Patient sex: M
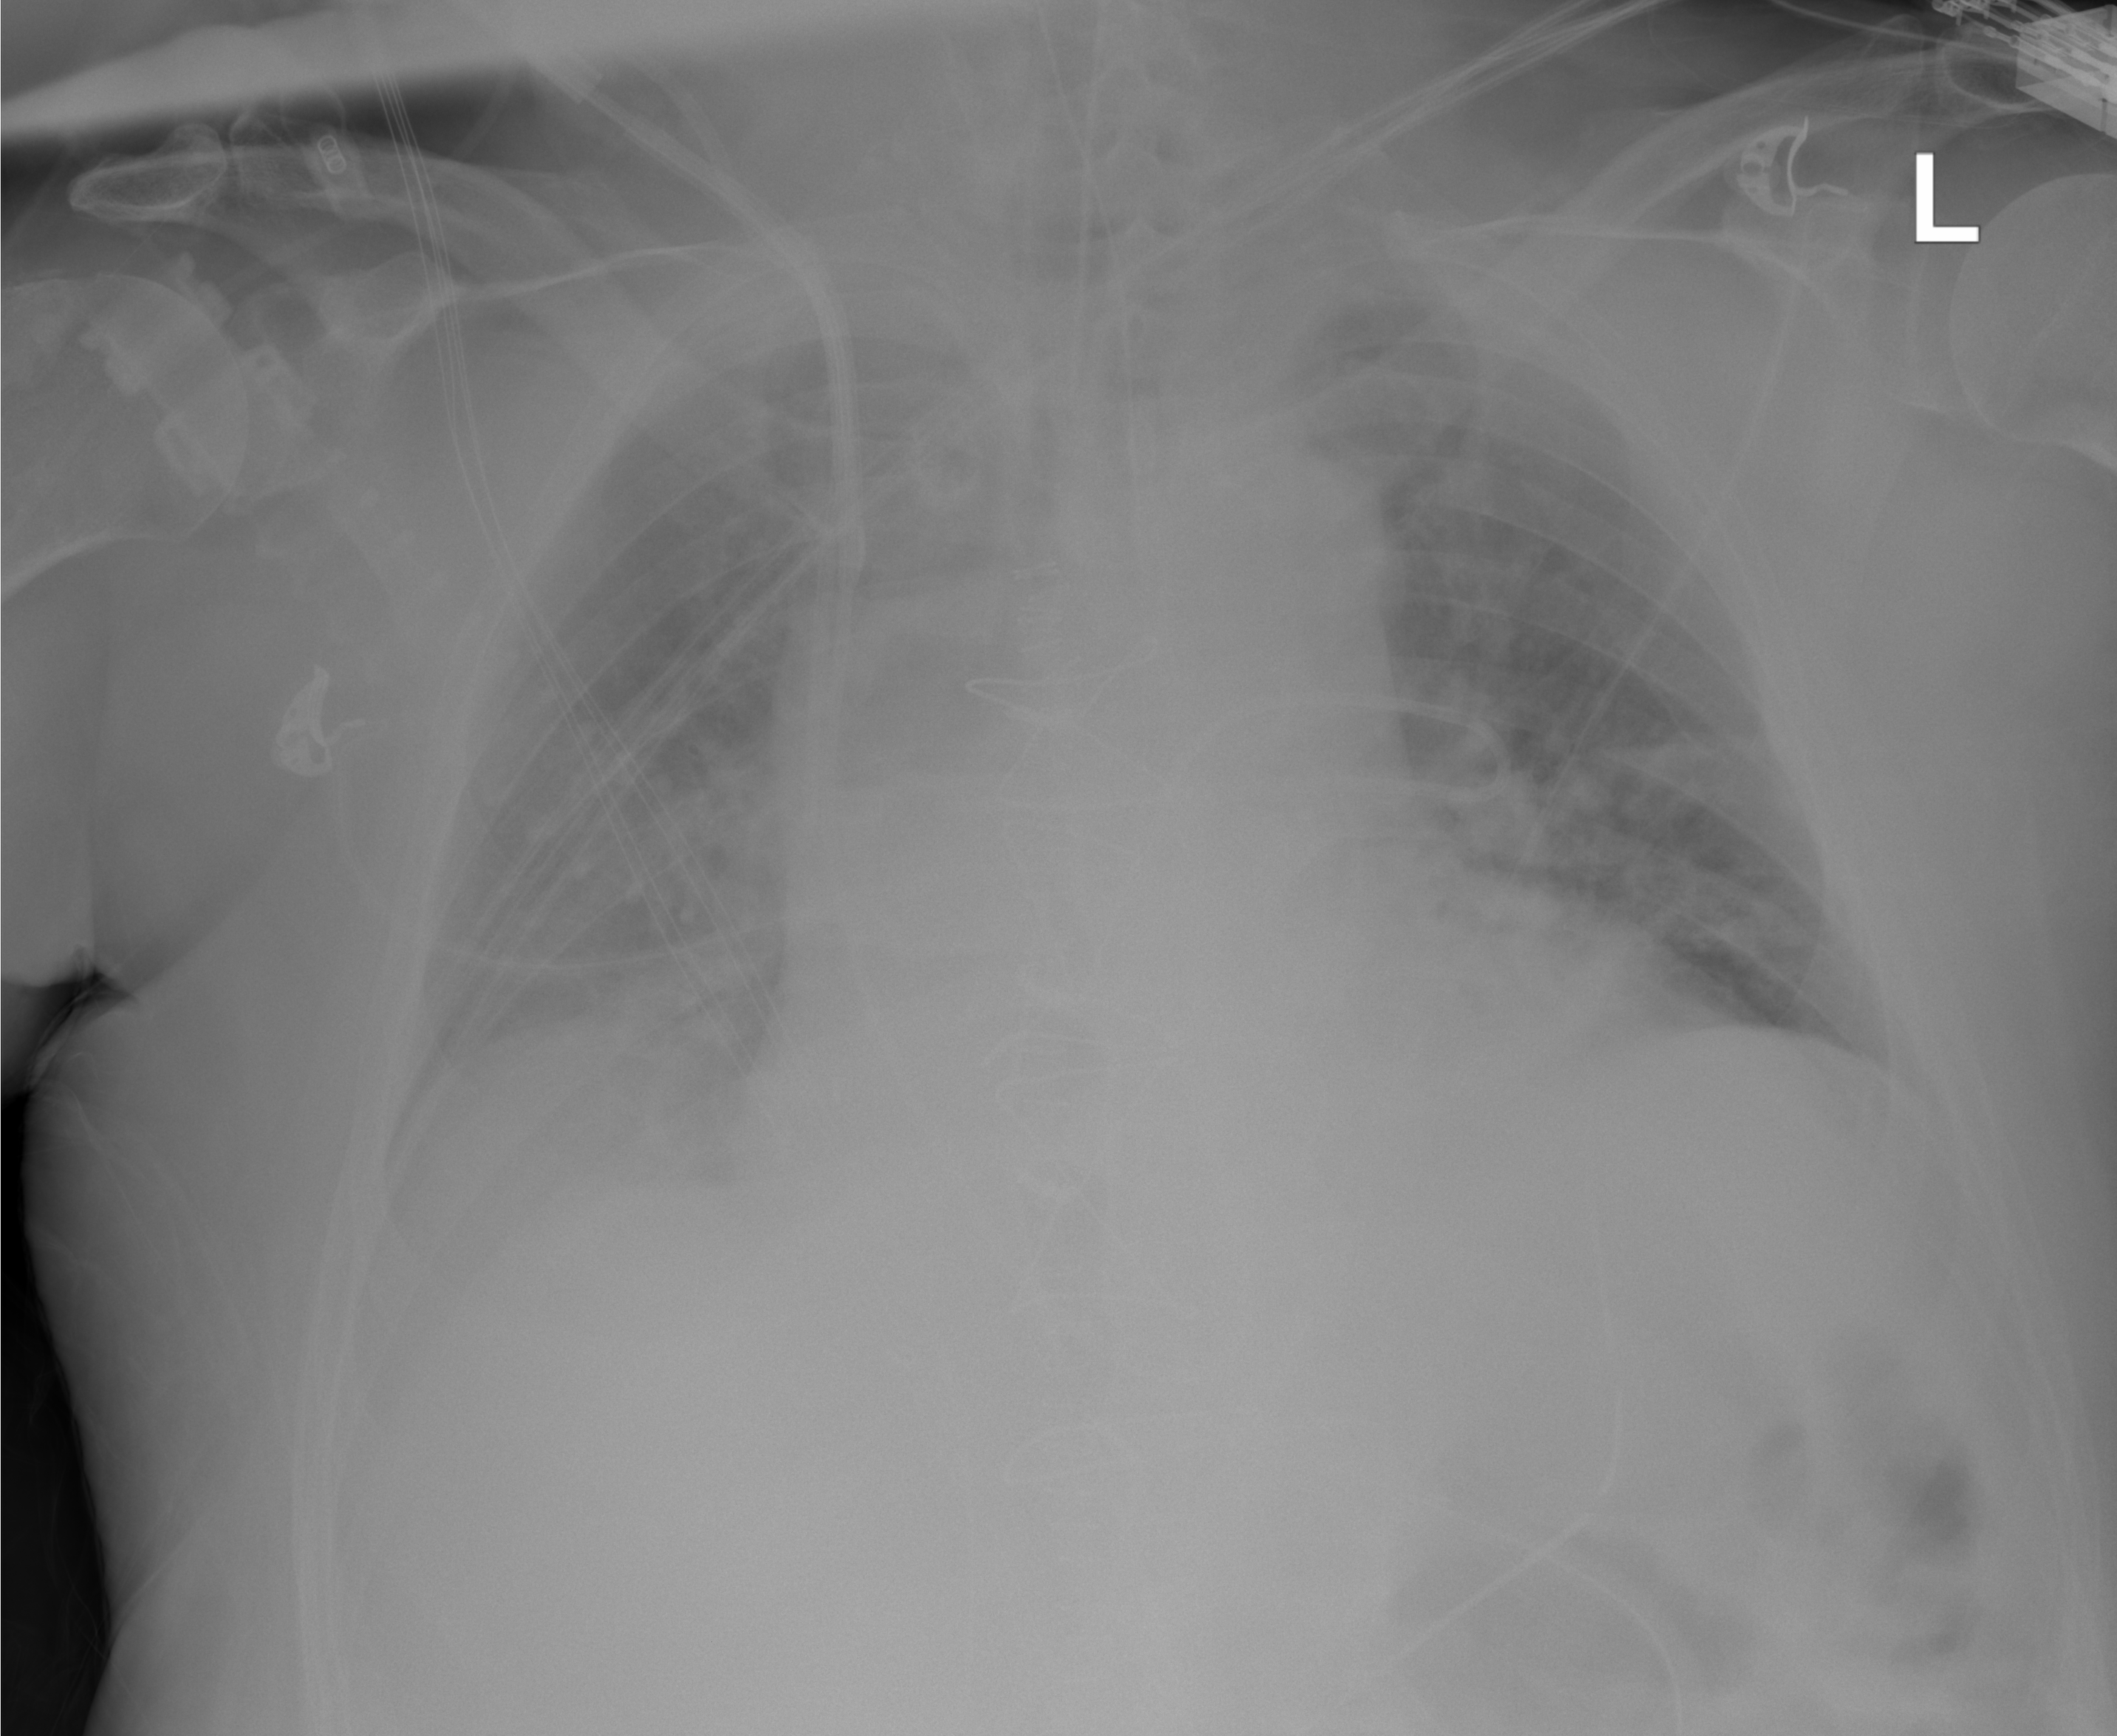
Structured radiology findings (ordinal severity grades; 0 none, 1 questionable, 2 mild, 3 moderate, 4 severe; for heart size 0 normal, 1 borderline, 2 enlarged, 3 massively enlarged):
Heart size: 0
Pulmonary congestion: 2
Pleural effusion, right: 2
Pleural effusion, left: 0
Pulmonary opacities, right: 2
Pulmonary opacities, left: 1
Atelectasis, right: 2
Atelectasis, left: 0